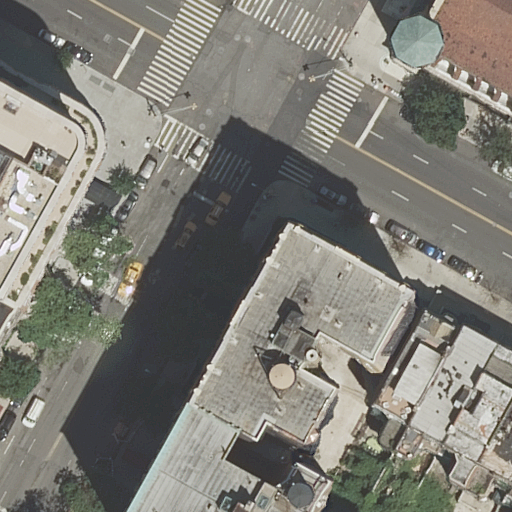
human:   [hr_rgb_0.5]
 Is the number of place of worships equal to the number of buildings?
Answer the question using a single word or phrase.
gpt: no

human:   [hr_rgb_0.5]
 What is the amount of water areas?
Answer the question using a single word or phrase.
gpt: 0

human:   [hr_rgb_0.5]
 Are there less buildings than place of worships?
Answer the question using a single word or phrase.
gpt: no

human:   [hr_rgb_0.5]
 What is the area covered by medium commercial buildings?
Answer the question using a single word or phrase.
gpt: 0m2

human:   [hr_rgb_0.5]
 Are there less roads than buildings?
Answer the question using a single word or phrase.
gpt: yes

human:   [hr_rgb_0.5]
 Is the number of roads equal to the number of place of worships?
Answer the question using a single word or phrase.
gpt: no

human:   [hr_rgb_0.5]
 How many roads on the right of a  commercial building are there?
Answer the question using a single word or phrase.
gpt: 0

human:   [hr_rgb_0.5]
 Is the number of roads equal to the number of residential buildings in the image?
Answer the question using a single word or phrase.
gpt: no

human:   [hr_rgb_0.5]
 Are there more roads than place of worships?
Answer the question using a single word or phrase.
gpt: yes

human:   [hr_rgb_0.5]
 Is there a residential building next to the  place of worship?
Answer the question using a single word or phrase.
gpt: yes

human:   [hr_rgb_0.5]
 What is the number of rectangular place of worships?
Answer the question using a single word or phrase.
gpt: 0

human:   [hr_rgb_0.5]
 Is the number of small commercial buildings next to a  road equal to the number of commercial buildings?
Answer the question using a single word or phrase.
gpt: yes

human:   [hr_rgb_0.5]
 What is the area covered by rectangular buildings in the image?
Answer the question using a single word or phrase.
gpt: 142m2

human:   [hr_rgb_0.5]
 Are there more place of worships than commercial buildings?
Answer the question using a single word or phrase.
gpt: yes

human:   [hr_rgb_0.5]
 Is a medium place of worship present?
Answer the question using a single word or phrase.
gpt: no

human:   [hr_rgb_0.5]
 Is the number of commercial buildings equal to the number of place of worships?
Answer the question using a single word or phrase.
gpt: no

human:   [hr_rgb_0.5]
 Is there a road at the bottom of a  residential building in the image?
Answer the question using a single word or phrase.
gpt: no

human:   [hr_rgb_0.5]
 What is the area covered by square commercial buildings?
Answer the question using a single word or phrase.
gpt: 0m2

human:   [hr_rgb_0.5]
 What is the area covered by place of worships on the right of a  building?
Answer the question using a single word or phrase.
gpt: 1257m2

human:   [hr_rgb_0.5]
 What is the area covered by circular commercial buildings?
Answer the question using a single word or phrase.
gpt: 0m2

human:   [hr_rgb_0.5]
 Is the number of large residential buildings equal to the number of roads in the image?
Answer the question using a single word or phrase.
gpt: no

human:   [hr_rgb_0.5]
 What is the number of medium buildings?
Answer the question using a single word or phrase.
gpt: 4

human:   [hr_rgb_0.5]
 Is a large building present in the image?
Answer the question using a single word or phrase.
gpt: yes

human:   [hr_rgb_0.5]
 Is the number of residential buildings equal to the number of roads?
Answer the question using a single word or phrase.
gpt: no

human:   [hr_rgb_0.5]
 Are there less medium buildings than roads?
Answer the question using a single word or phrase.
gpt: no

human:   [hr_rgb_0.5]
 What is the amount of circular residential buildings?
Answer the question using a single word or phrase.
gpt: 0

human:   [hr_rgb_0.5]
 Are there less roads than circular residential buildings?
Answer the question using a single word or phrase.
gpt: no

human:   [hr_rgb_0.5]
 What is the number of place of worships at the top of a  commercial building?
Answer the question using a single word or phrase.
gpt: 0

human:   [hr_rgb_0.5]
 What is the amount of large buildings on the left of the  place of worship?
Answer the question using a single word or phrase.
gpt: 3

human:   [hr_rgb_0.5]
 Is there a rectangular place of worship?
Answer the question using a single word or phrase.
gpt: no

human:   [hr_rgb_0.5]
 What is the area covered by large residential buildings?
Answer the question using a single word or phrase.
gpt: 3692m2

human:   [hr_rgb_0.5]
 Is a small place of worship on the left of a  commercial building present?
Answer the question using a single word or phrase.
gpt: no

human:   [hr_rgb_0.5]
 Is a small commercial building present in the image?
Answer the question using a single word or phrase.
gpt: no

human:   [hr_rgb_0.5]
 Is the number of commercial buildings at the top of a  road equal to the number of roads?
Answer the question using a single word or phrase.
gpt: no

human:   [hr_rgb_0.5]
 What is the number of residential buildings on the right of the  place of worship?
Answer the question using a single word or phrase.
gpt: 0

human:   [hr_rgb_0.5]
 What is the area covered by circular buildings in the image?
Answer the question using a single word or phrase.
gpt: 0m2